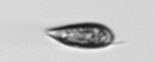
Label: Prorocentrum_triestinum